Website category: university
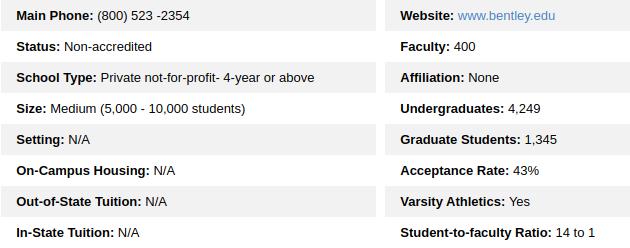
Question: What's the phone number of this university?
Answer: (800) 523 -2354

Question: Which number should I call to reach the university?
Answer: (800) 523 -2354

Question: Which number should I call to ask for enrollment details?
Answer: (800) 523 -2354

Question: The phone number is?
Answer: (800) 523 -2354

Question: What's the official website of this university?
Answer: www.bentley.edu

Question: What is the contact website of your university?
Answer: www.bentley.edu

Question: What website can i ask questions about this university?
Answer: www.bentley.edu

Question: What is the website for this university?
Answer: www.bentley.edu

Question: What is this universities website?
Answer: www.bentley.edu

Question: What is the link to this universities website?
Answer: www.bentley.edu

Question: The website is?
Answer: www.bentley.edu

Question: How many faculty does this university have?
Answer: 400

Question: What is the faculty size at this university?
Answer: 400

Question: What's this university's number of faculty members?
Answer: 400

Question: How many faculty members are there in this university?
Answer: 400

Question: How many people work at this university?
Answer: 400

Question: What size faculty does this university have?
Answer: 400

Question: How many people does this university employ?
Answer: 400

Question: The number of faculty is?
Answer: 400

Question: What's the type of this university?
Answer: Private not-for-profit- 4-year or above

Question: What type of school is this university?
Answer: Private not-for-profit- 4-year or above

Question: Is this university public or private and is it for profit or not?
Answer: Private not-for-profit- 4-year or above

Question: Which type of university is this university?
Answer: Private not-for-profit- 4-year or above

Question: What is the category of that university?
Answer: Private not-for-profit- 4-year or above

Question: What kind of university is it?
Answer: Private not-for-profit- 4-year or above

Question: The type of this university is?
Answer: Private not-for-profit- 4-year or above

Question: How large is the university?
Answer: Medium (5,000 - 10,000 students)

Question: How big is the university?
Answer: Medium (5,000 - 10,000 students)

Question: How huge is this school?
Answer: Medium (5,000 - 10,000 students)

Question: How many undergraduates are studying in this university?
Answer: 4,249

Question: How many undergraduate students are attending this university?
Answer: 4,249

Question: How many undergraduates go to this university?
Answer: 4,249

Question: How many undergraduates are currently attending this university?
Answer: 4,249

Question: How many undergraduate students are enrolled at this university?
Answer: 4,249

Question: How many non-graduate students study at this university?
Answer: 4,249

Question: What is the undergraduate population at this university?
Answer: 4,249

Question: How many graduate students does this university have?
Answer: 1,345

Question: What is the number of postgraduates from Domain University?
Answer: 1,345

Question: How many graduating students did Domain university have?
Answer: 1,345

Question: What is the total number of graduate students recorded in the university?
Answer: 1,345

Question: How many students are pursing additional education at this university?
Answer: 1,345

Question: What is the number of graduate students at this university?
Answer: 1,345

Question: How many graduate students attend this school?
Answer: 1,345

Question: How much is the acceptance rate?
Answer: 43%

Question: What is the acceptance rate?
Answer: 43%

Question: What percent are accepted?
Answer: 43%

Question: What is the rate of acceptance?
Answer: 43%

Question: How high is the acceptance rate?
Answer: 43%

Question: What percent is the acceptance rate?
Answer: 43%

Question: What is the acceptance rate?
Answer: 43%

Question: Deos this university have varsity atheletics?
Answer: Yes

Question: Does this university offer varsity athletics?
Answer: Yes

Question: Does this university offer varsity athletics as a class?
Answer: Yes

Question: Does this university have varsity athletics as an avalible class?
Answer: Yes

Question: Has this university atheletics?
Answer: Yes

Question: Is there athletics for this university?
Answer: Yes

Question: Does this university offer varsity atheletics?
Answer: Yes

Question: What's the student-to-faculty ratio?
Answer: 14 to 1

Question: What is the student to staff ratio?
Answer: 14 to 1

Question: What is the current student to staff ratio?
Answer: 14 to 1

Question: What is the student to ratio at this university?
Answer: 14 to 1

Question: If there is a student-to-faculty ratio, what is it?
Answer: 14 to 1

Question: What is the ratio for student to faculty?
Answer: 14 to 1

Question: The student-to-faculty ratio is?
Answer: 14 to 1